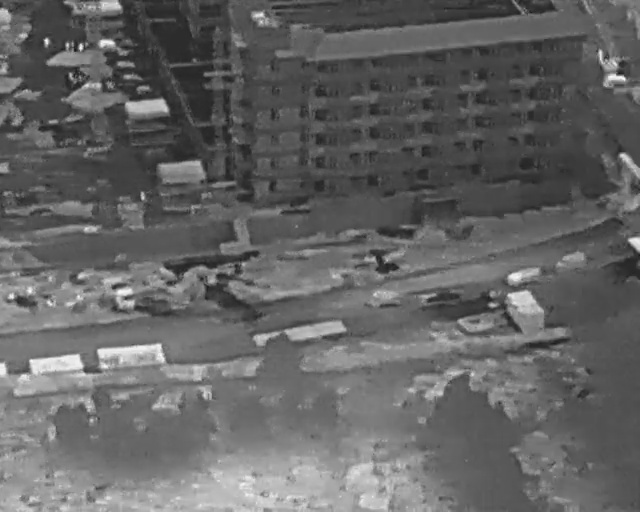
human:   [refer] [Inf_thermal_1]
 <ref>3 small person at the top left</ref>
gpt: <box>[[6, 7, 8, 8, 2], [11, 8, 13, 9, 2], [9, 8, 11, 9, 2]]</box>